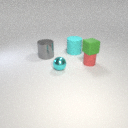
large cyan rubber cylinder behind large gray metal cylinder